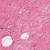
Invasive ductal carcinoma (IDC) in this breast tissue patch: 0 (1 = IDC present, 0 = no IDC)